Question: it's been two days that I constantly get an error dialog box every 45 seconds with the title of :
> Multiple problems have occurred
and under it says:
> java.lang.ClassCastException
and in the details there is a repeated line which says:
> org.eclipse.core.internal.dtree.NoDataDeltaNode cannot be cast to org.eclipse.core.internal.dtree.DataTreeNode
here is a picture of it:

I press OK, and continue coding, my code works fine, in both simulator and my mobile, but it's really annoying to see this dialog every minute, or my be even less than a minute!
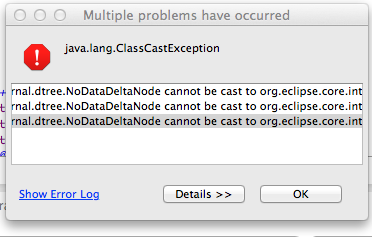
Answer: Maybe your workspace is somehow corrupted. Try to setup a new workspace.
Choose 'File' -> 'Switch Workspace' -> 'Other' from the eclipse menu. Then choose a new directory. You will have to re-import your sources and make all configurations.